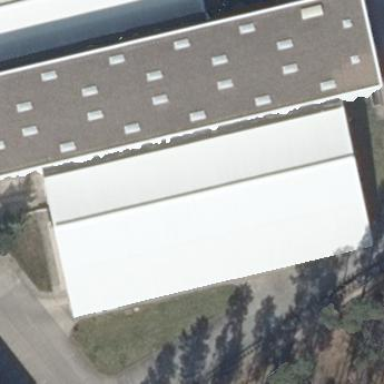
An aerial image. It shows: Warehouse building.